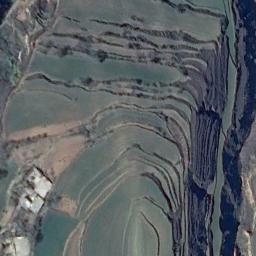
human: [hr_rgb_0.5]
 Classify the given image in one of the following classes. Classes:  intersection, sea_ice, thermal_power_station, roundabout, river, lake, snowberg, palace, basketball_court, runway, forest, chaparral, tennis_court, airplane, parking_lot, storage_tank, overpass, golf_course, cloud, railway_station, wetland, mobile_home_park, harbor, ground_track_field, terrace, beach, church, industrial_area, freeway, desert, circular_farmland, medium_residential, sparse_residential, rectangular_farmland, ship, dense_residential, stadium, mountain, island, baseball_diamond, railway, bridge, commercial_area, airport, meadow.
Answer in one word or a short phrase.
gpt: terrace